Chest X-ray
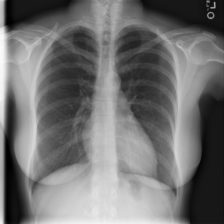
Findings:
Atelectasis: negative
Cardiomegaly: negative
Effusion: negative
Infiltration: negative
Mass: negative
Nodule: negative
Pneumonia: negative
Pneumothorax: negative
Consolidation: negative
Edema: negative
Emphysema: negative
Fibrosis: negative
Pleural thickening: negative
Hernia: negative